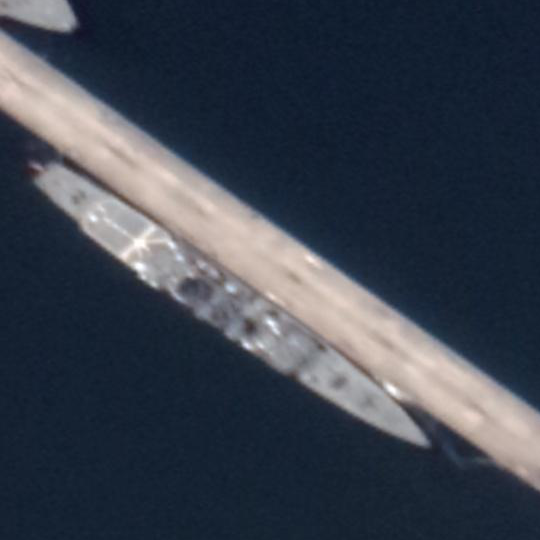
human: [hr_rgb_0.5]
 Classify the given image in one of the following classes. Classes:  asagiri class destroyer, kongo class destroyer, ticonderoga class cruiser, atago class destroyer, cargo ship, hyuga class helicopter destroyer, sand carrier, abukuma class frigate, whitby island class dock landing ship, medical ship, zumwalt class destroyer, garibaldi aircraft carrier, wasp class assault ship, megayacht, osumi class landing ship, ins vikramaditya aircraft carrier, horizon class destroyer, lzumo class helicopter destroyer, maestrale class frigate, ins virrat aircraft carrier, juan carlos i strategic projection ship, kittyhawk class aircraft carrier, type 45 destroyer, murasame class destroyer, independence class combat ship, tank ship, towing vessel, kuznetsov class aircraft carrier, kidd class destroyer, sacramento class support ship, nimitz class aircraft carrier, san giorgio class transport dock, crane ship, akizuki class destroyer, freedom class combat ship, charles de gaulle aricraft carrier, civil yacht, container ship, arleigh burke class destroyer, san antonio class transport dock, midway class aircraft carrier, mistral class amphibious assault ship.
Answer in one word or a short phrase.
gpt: Abukuma class frigate